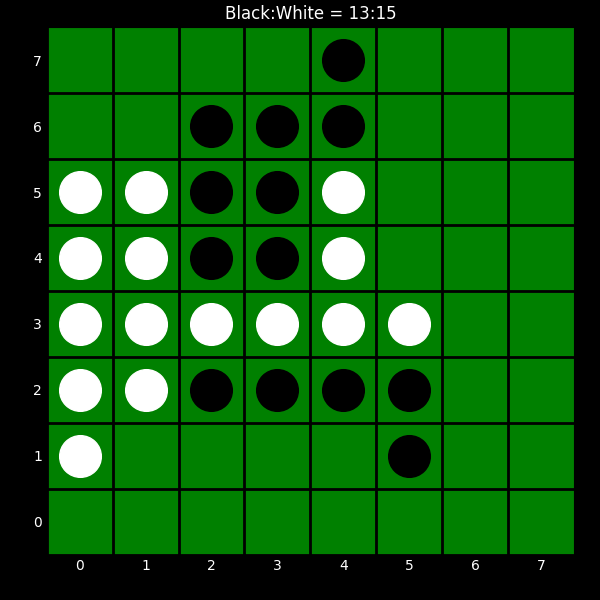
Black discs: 13
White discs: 15